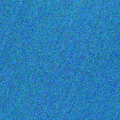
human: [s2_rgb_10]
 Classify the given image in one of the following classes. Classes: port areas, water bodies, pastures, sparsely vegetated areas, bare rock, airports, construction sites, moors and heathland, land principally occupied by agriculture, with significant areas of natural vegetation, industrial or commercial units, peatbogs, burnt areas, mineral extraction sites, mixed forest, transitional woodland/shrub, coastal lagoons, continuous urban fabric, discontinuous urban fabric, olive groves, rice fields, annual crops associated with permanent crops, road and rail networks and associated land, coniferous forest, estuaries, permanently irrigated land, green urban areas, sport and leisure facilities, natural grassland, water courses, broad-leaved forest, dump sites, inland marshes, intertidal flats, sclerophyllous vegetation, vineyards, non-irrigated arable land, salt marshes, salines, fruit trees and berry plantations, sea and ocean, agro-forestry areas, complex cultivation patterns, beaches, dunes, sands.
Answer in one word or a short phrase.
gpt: sea and ocean